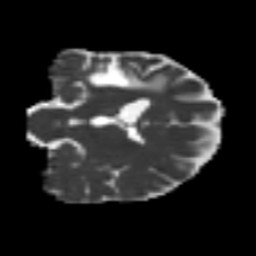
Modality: MD
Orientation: coronal
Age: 39
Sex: female
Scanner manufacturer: siemens
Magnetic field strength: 3 T
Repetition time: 4.999 s
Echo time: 0.07946 s